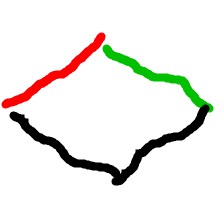
Shape: rhombus